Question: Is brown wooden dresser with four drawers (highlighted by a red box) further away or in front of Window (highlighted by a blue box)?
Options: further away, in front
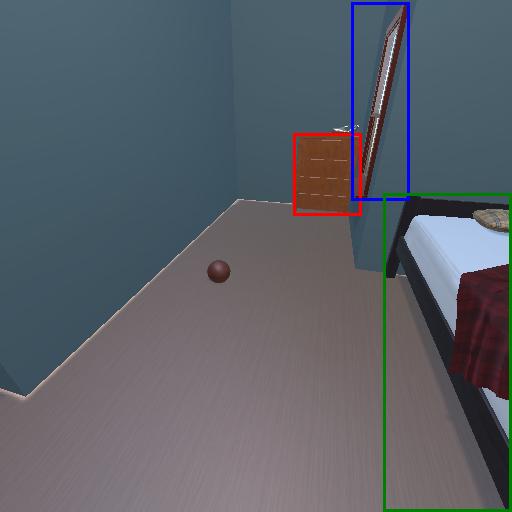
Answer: further away